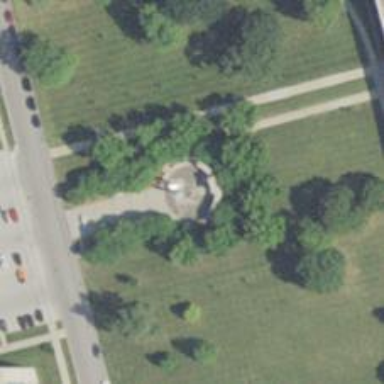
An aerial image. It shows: Historic monument.